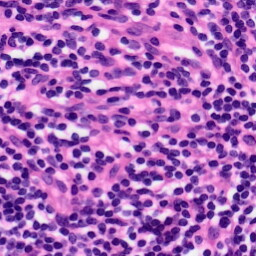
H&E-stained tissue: Pancreatic